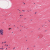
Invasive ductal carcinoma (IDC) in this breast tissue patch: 0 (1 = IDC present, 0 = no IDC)